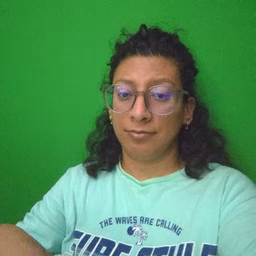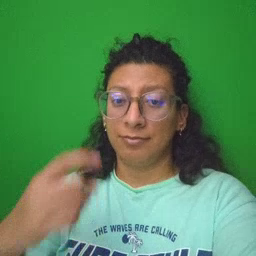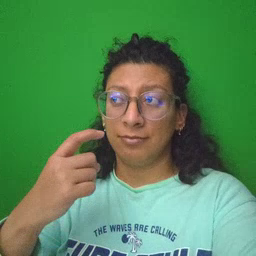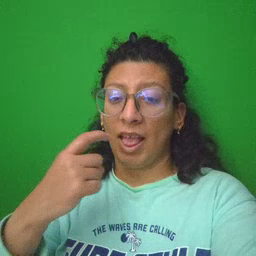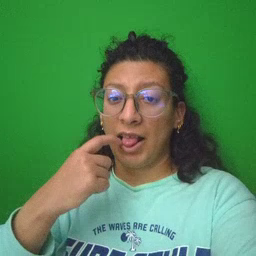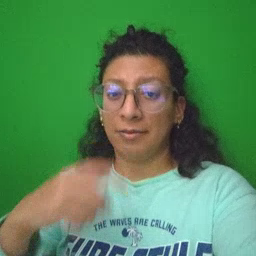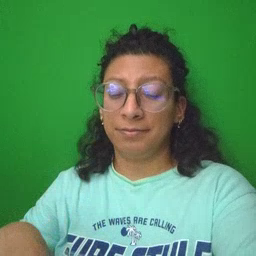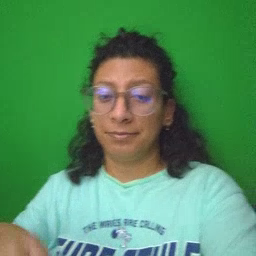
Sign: tongue